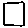
Label: square